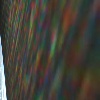
Label: sunburn